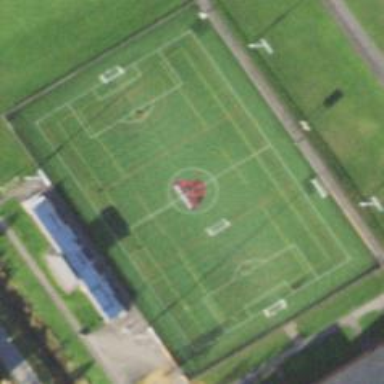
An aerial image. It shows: Soccer pitch for leisureland activities.